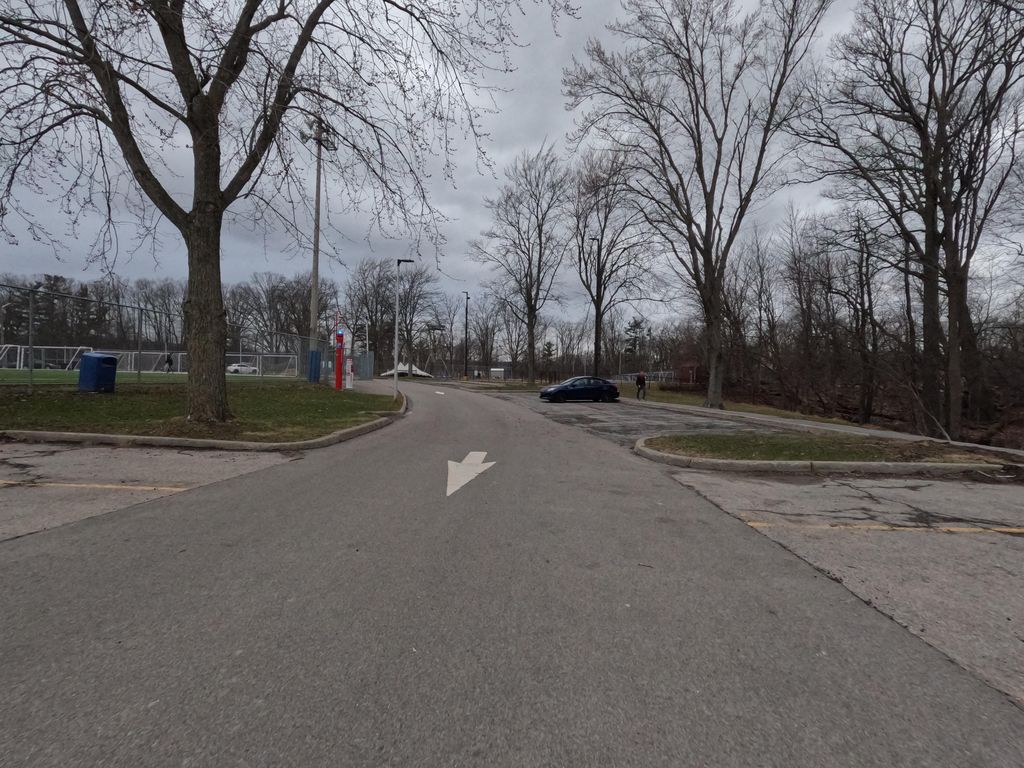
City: hamilton